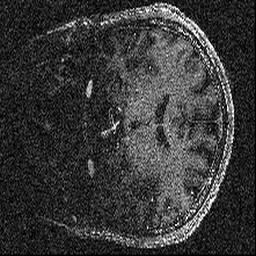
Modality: T1w
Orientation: coronal
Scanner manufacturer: siemens
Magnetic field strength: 6.98 T
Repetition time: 3.58 s
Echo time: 0.00241 s